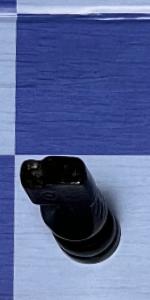
Label: Knight_Black